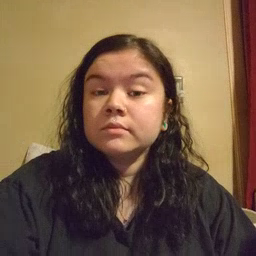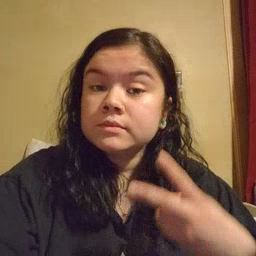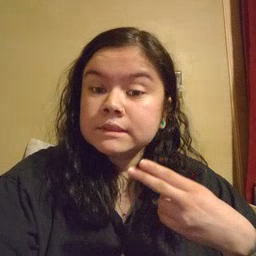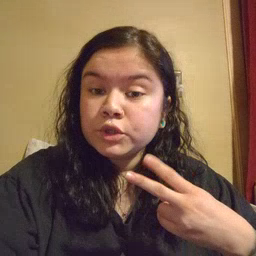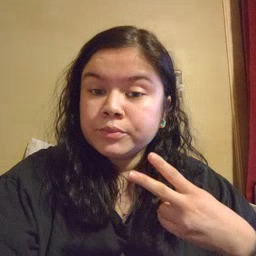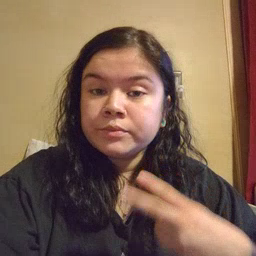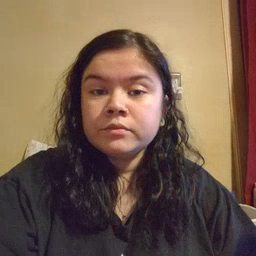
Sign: scissors